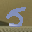
Label: 5